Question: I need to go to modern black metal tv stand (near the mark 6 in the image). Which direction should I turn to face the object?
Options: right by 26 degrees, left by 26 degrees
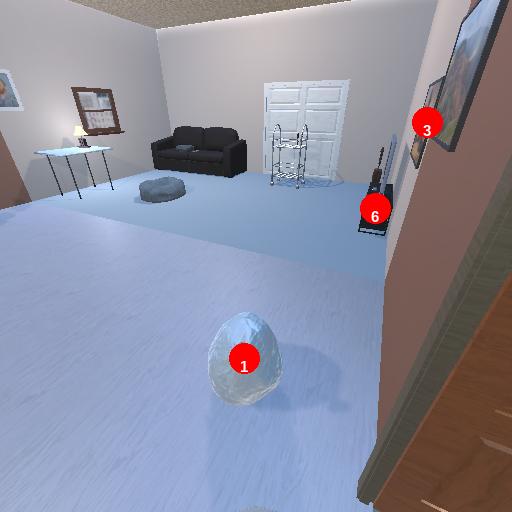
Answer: right by 26 degrees